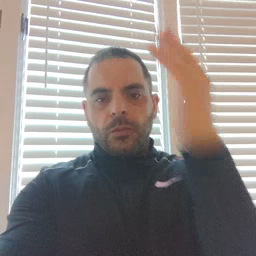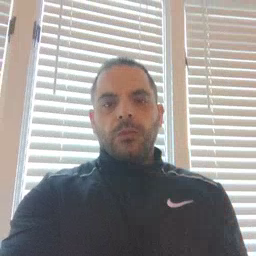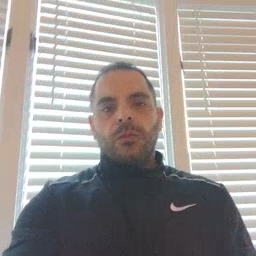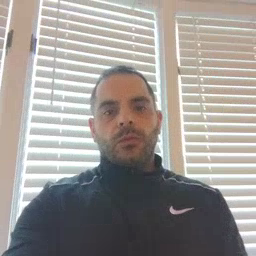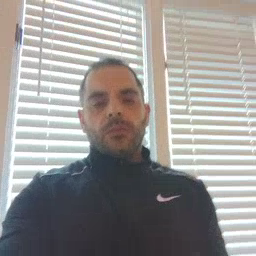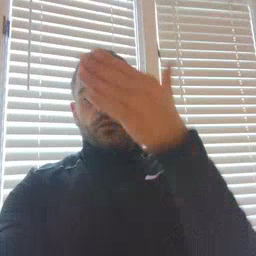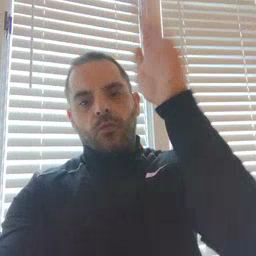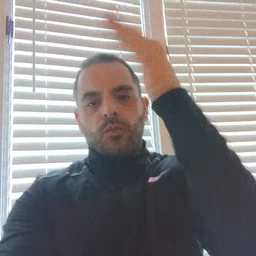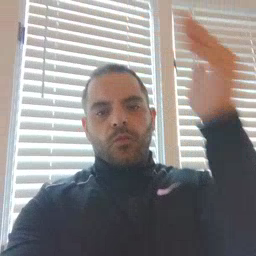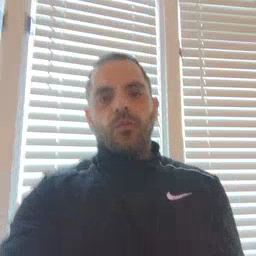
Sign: flag